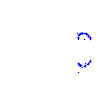
Particle: kaon